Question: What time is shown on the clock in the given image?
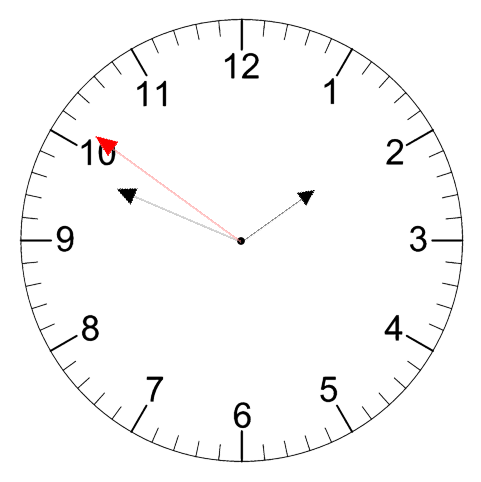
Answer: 01:48:51